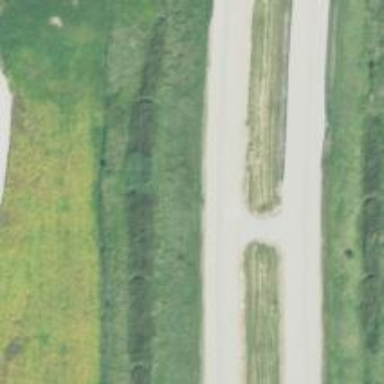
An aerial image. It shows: Trunk highway.